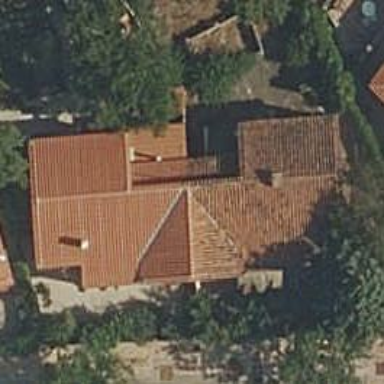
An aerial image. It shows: Residential building.